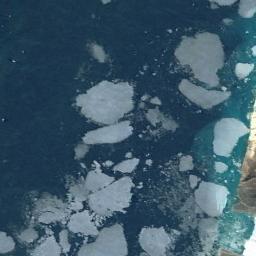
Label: sea_ice